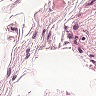
Metastatic tissue present: no